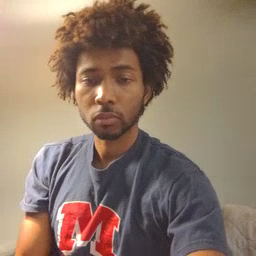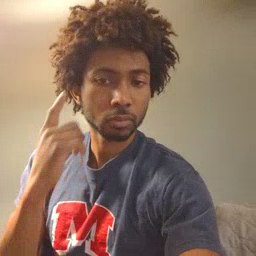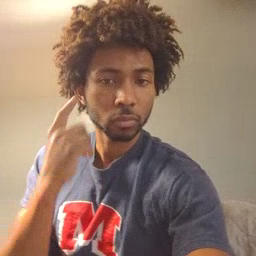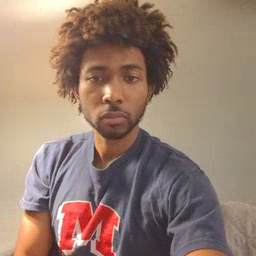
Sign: hear